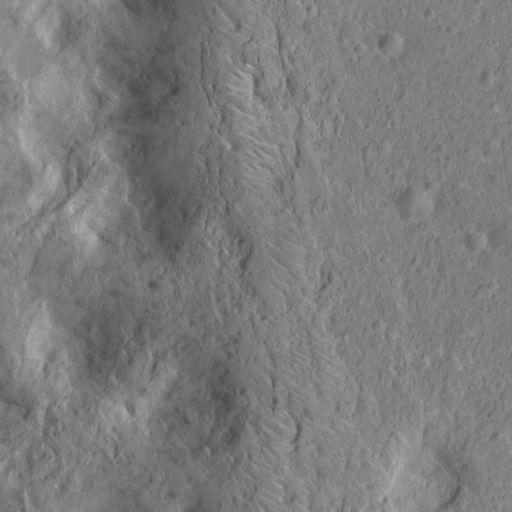
Classes present: Background, Cone